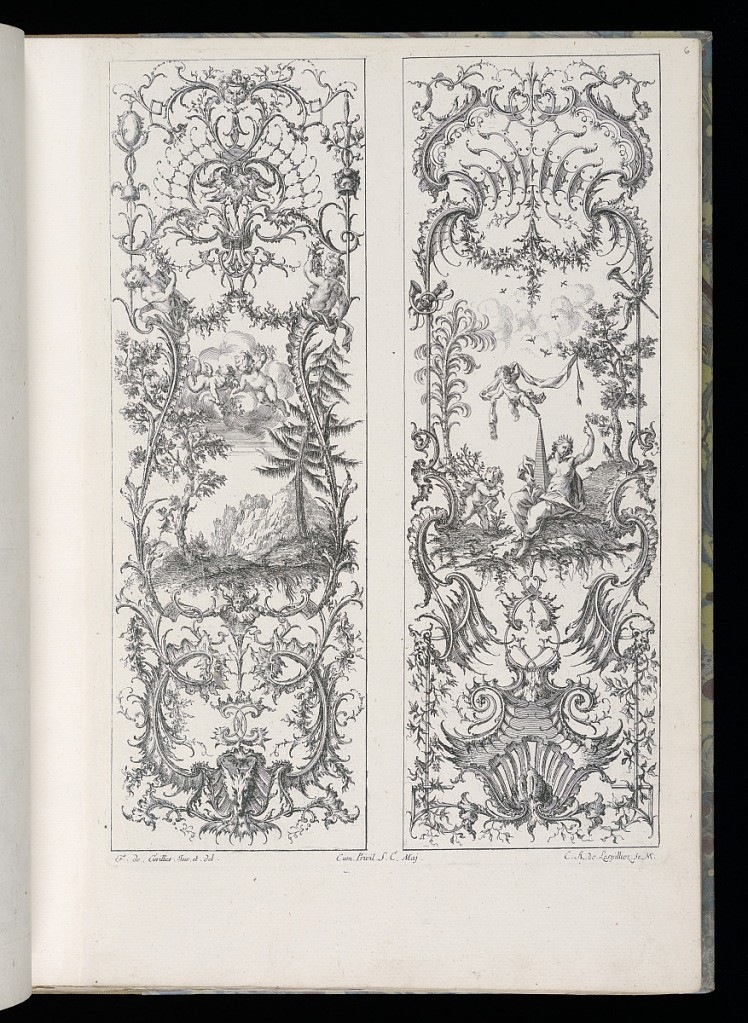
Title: Designs for Two Vertical Panels
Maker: François de Cuvilliés the Elder, Belgian, 1695 - 1768
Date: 1738–45
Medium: Engraving on off-white laid paper
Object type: Bound print
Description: Folio 7, plate 6 of series 6. Both designs for decorative rocaille panels cconsist of ornamental scrollwork. At the center of the left panel, a mountain landscape scene with two putti holding flowers in the clouds above. At the center of the right panel, a landscape scene with a seated female figure wearing a crown and holding a large obelisk. A putto holding a banner and another carrying a branch surround her.